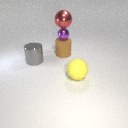
large brown rubber cylinder below small purple metal sphere